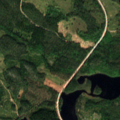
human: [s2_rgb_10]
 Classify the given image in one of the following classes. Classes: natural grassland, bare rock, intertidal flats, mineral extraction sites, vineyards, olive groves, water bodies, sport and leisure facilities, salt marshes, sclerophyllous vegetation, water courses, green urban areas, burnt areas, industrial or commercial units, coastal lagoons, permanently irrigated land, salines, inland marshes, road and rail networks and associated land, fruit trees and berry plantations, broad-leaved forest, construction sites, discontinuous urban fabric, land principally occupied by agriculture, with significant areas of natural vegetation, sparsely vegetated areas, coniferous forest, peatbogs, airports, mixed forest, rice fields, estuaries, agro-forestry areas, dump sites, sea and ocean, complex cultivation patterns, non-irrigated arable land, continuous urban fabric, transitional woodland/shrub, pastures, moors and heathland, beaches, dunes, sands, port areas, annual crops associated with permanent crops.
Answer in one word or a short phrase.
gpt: coniferous forest, mixed forest, water bodies